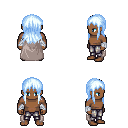
a pixel art fantasy rpg character, male body template, human, dark skin, gray cape, metal pants, white cyan unkempt hairstyle, white cloth bandages, four views (front, back, left, right), 2x2 character sprite sheet, small pixel art, hard edges, no anti-aliasing